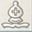
Piece: wB